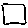
Label: square